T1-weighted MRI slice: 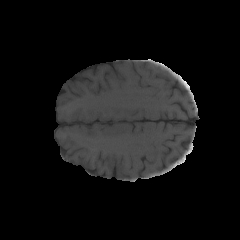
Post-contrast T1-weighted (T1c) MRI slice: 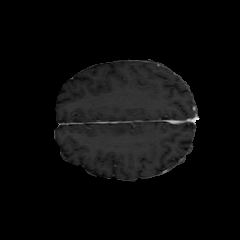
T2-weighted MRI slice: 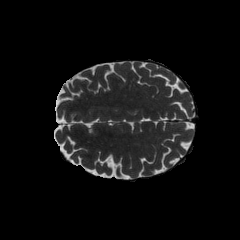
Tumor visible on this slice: no